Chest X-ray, PA view. Patient: 66 years old, sex M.
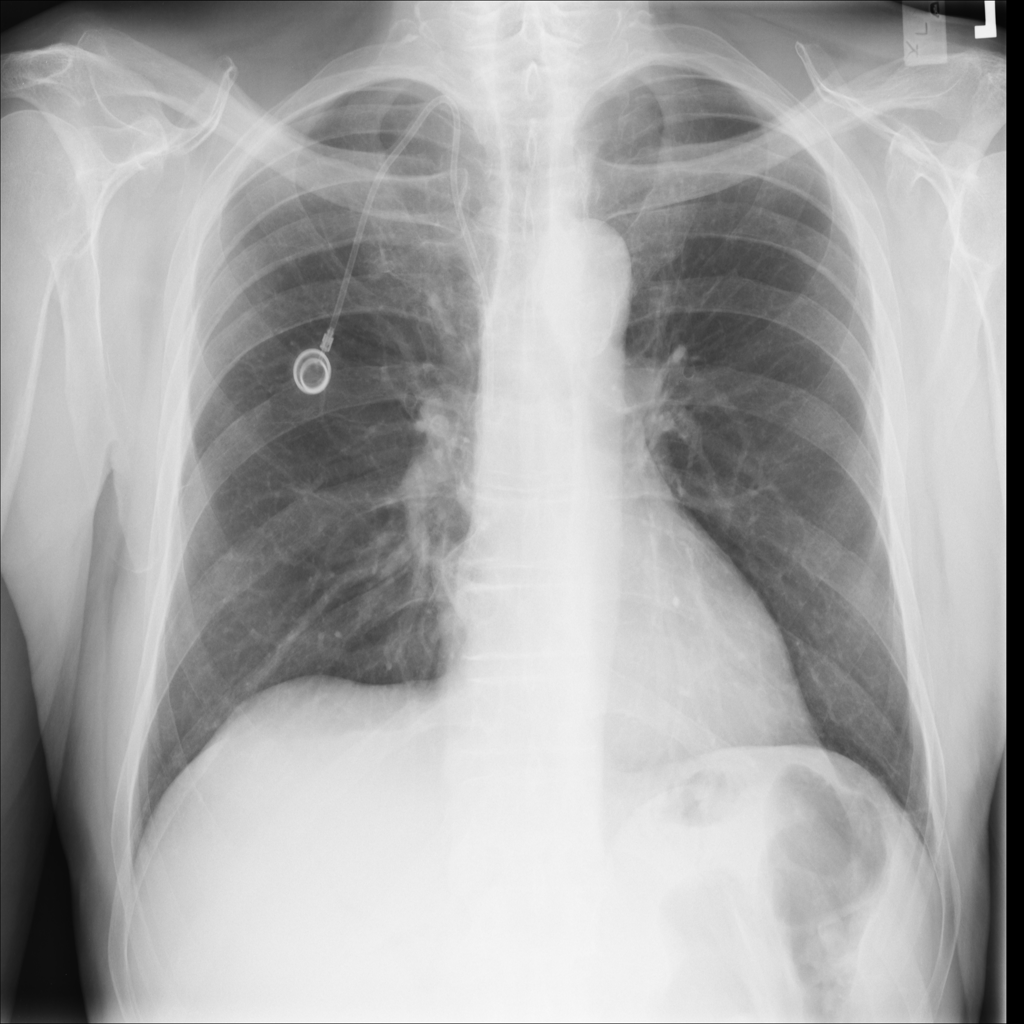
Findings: No Finding